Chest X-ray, AP view. Patient: 38 years old, sex M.
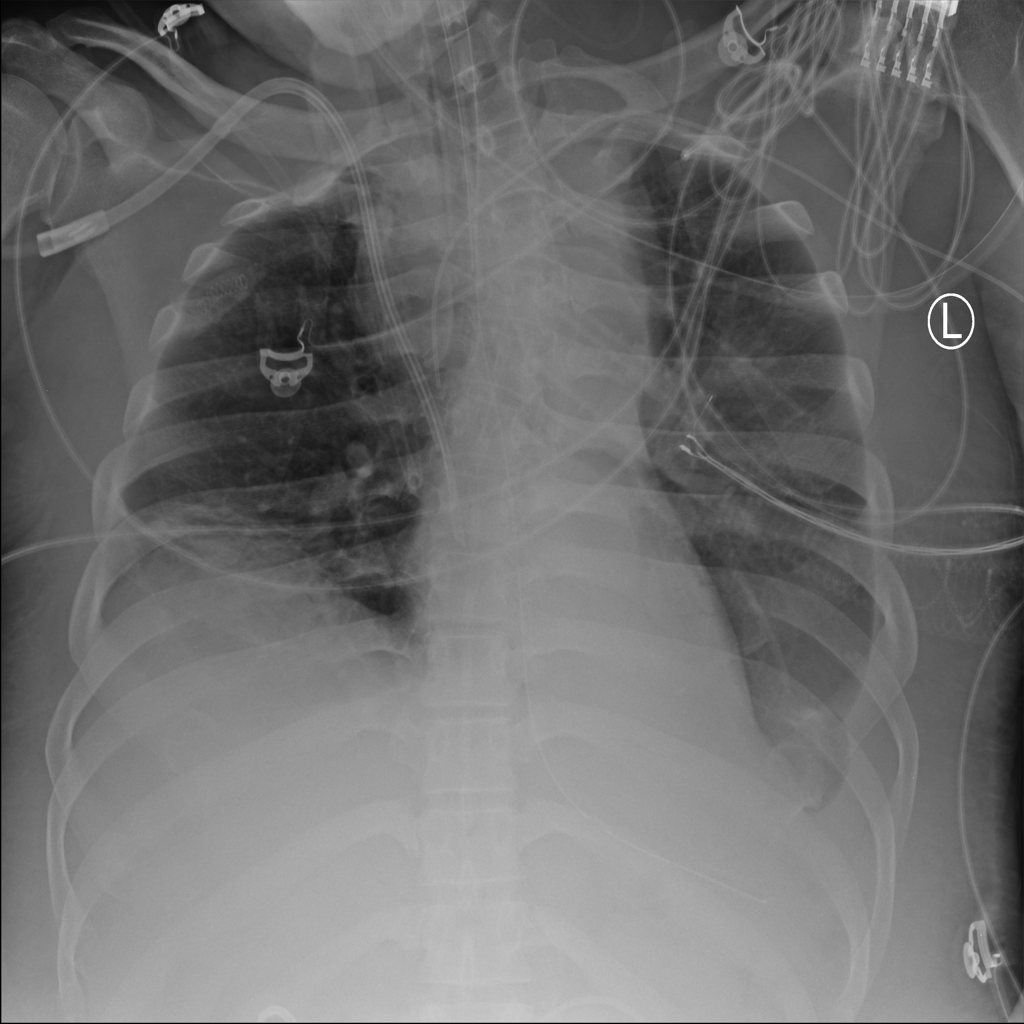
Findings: Atelectasis, Effusion, Mass